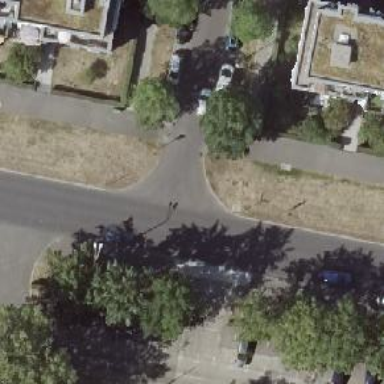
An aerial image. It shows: Asphalt sidewalk.